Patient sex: M
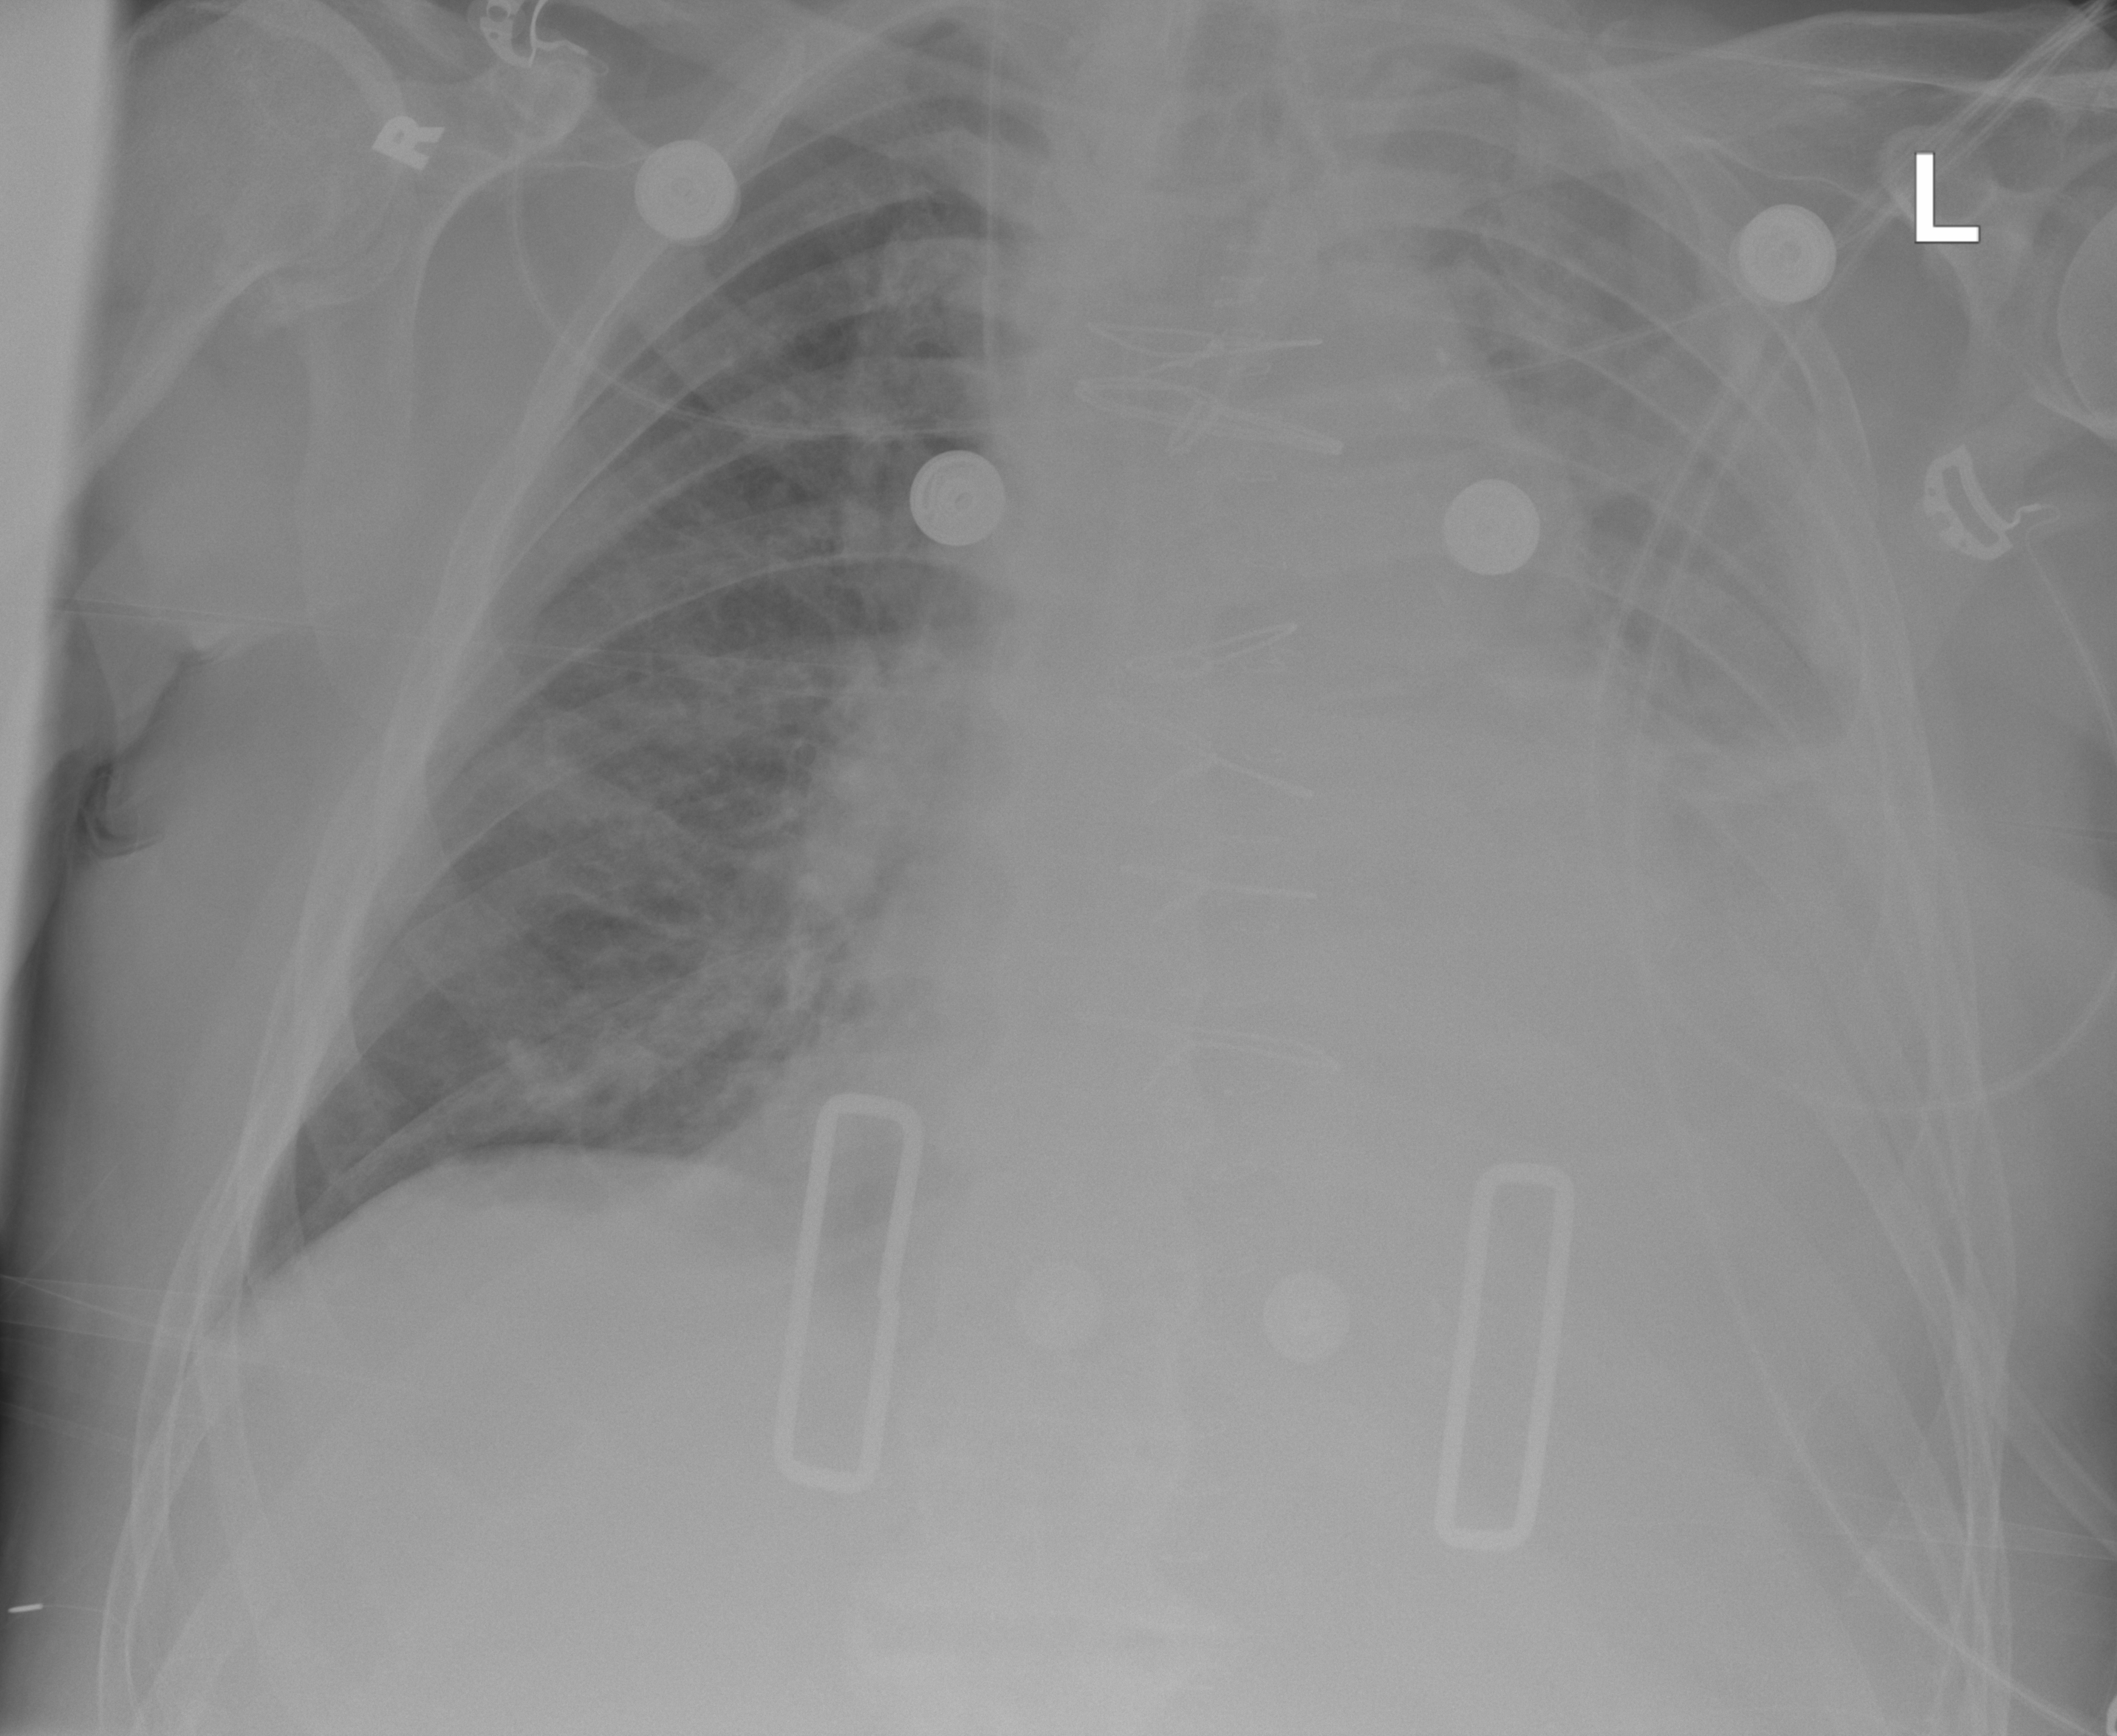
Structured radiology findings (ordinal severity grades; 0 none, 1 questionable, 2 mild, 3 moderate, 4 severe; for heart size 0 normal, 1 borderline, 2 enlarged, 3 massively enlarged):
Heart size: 2
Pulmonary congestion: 2
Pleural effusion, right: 2
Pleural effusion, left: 3
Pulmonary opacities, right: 0
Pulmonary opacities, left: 0
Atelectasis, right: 2
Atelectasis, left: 3